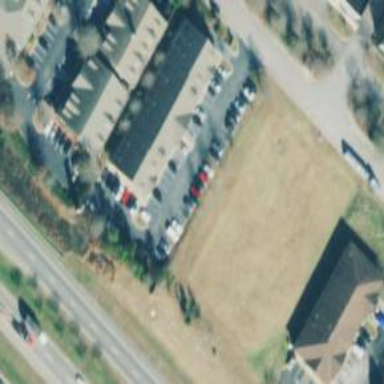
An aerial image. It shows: Healthcare clinic.